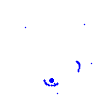
Particle: electron